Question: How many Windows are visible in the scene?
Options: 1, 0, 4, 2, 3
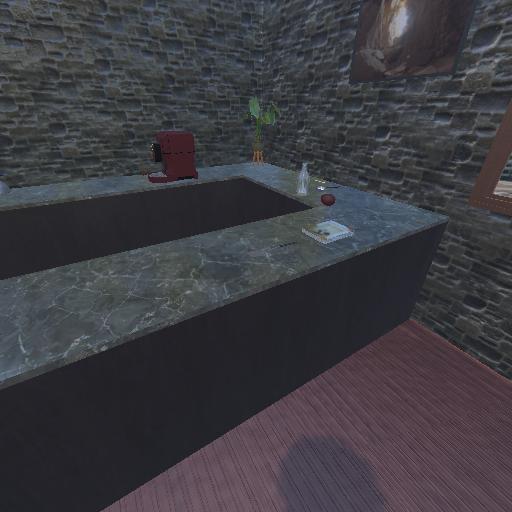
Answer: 1